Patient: sex F, age 62
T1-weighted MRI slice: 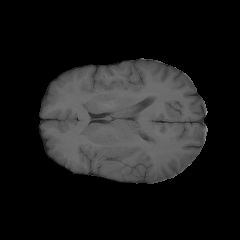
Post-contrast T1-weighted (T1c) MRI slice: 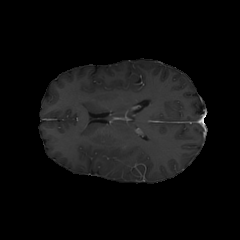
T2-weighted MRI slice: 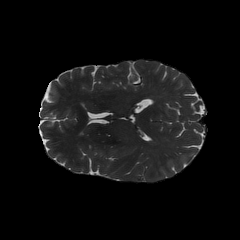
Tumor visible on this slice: no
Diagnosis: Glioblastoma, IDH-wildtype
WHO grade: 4